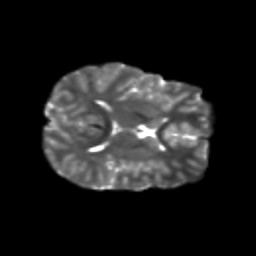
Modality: T2w
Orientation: axial
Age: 12
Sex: male
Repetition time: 9.4 s
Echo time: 0.089 s